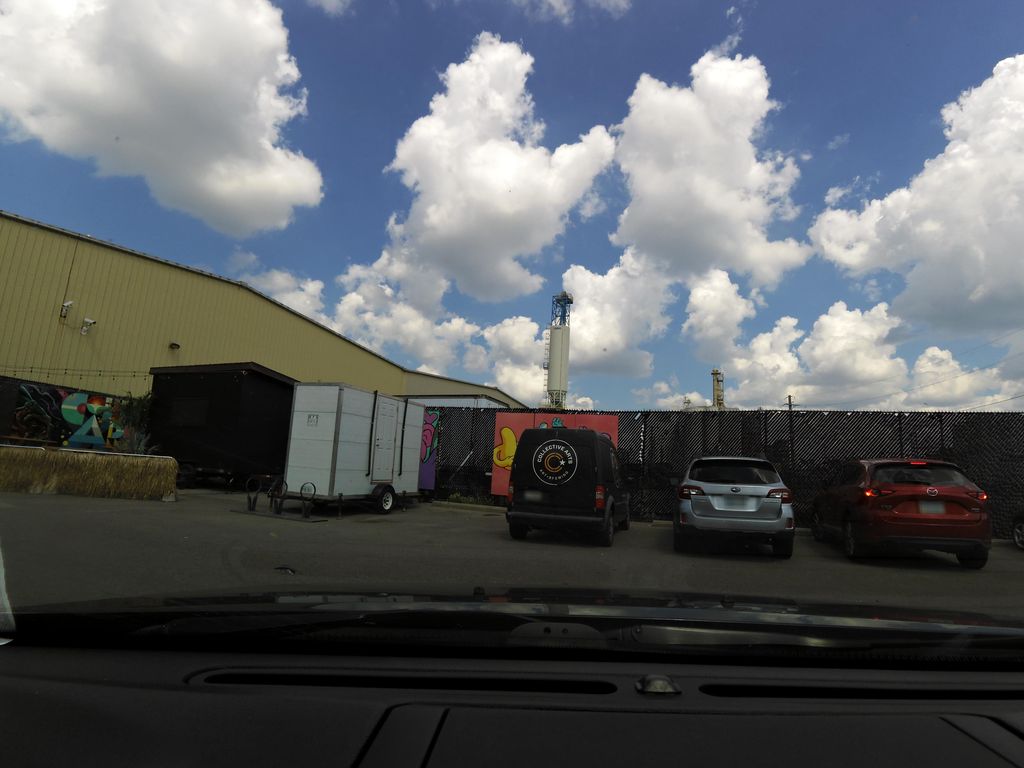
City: hamilton